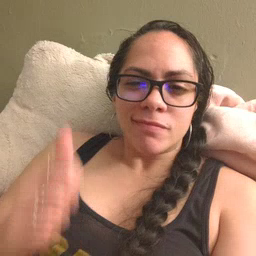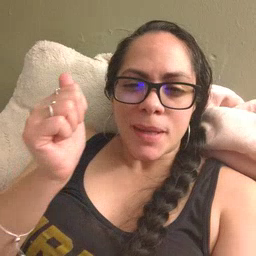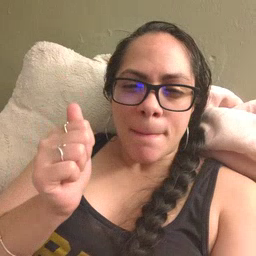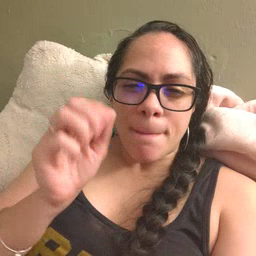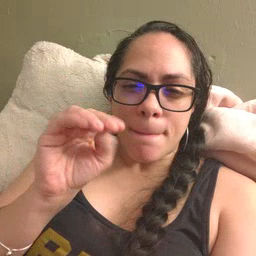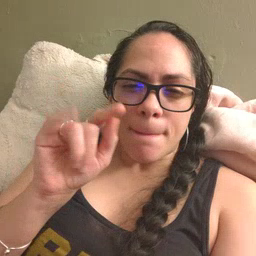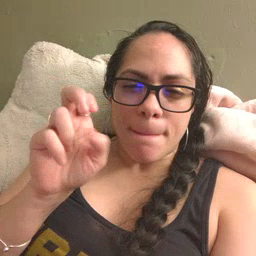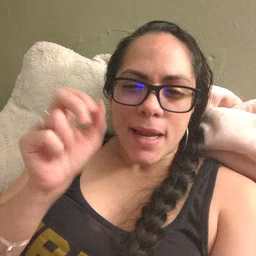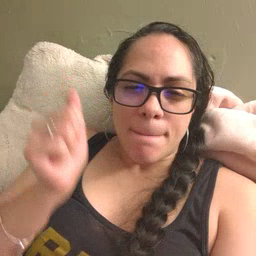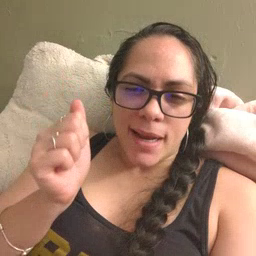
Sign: mitten